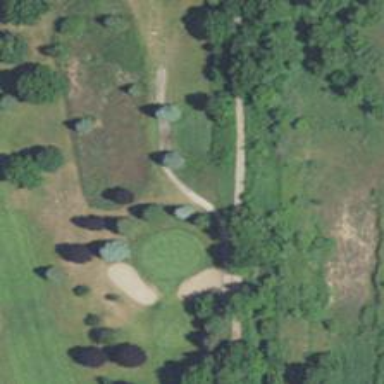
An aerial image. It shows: View of golf hole.